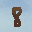
Label: 8